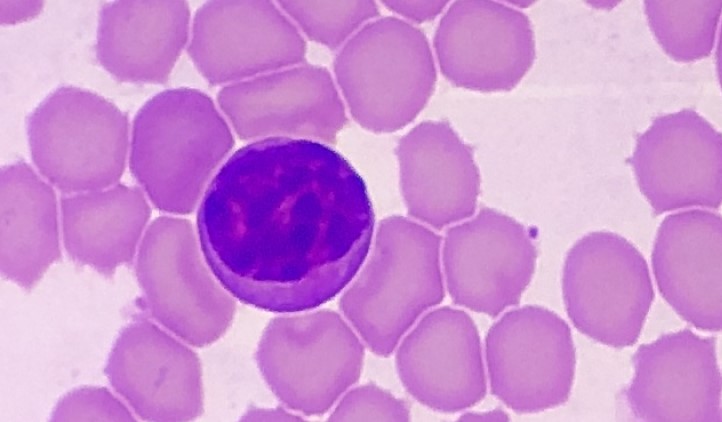
White blood cell type: Lymphocyte